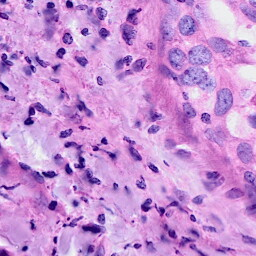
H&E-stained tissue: Breast